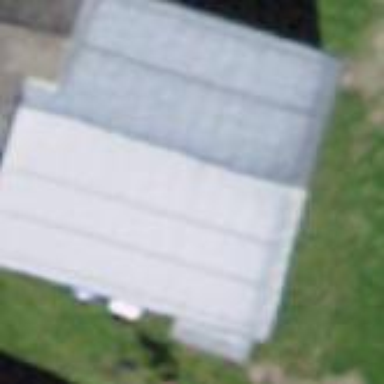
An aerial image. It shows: Shed.